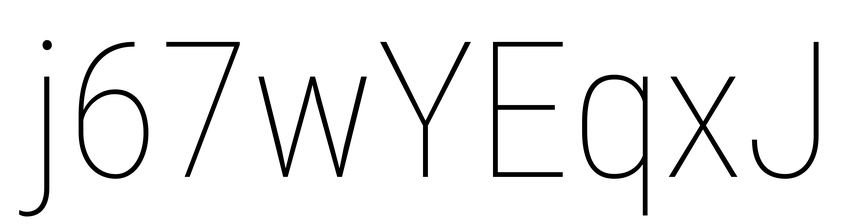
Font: Roboto_Condensed_Thin